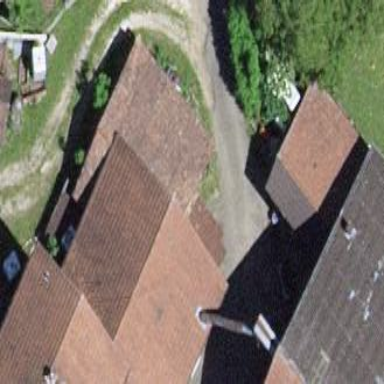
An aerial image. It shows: Farm building.